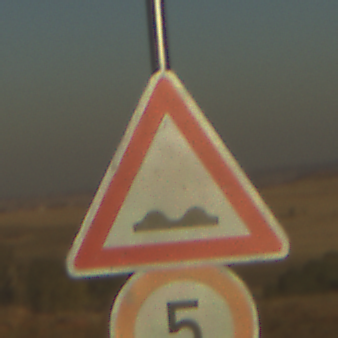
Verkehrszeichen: UnebeneFahrbahn
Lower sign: Geschwindigkeit5
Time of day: SunriseSunset
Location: Outdoor (Nature)
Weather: Clear
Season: NotSpecified
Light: Natural